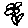
Label: flower